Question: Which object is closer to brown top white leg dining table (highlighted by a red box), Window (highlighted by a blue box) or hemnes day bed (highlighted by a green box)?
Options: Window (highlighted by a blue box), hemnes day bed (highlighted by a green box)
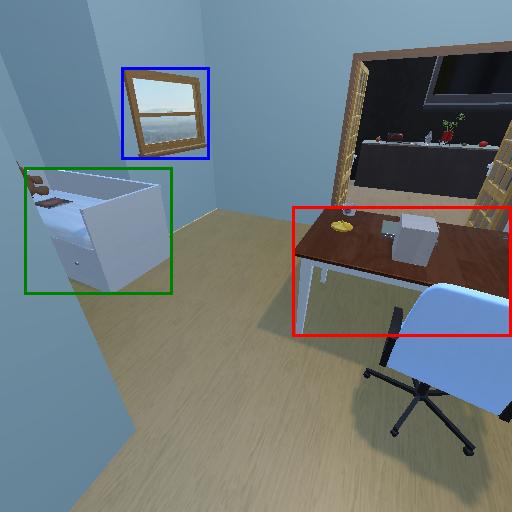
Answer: Window (highlighted by a blue box)